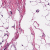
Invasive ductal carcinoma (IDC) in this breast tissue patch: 0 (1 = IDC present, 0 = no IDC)